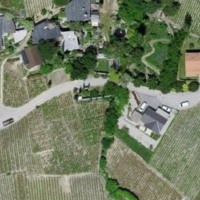
EUNIS habitat code: 40
Species observed at this site:
Silene dioica